Aerial crown-view tile of a tropical tree (Barro Colorado Island, Panama), acquired 20250715:
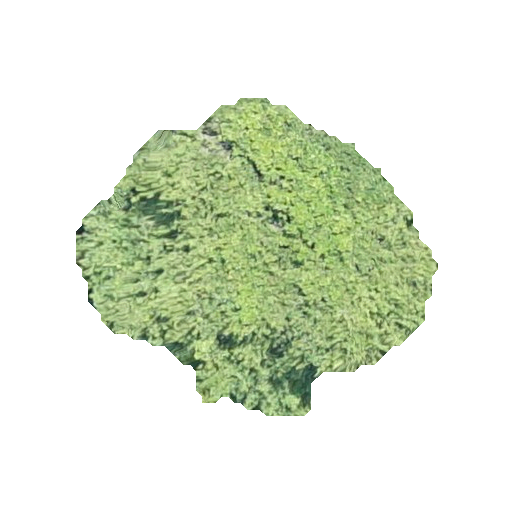
Species: Prioria copaifera
GBIF accepted scientific name: Prioria copaifera
Crown area: 112.264 m²